You are looking at the envelope spectrum of a bearing's vibration signal. The marked vertical lines are the theoretical fault frequencies for the outer race, inner race, rolling elements, and cage. Determine the bearing's health state. Answer with exactly one of: normal, inner_race, outer_race, ball.
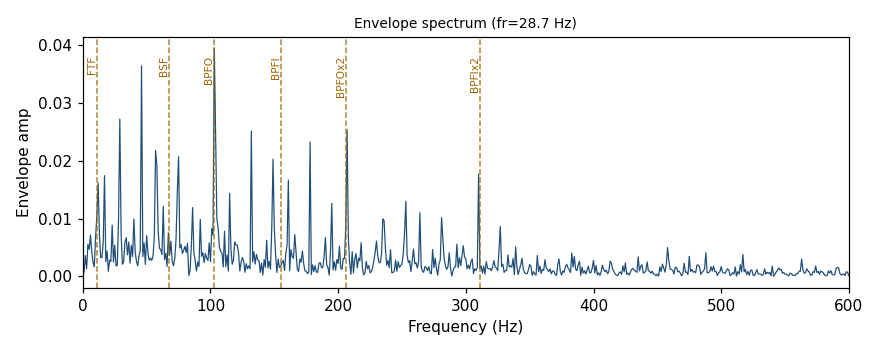
Answer: outer_race